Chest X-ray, PA view. Patient: 56 years old, sex M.
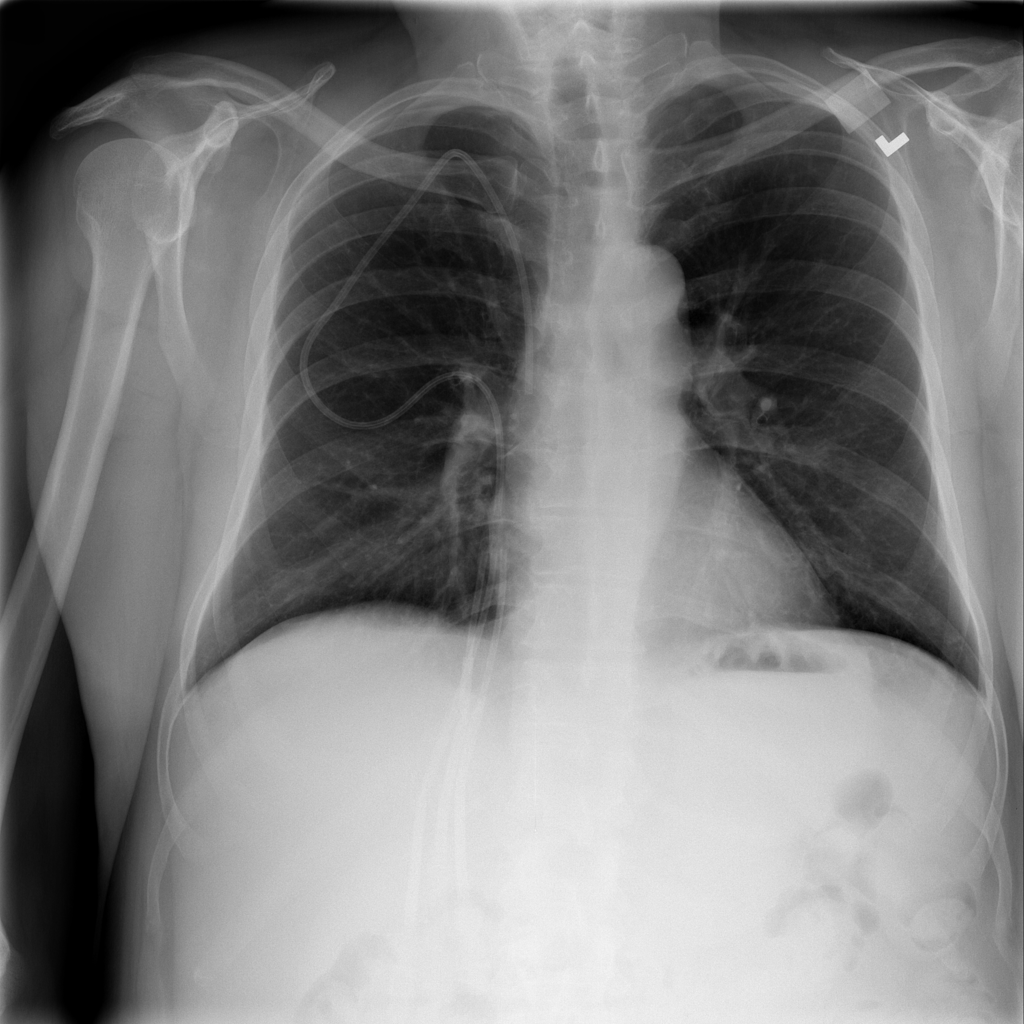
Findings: No Finding